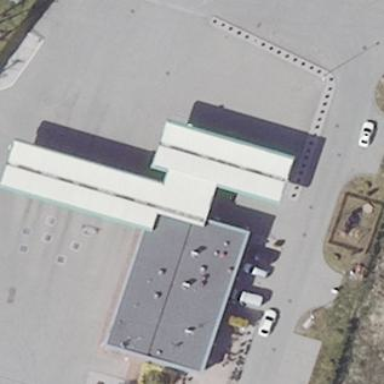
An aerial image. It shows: View of roof of building.